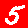
Digit: 5